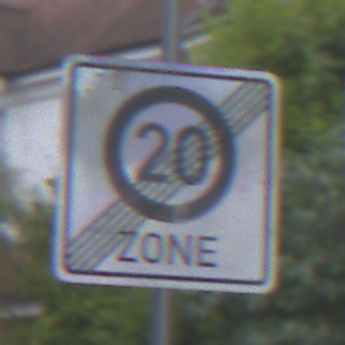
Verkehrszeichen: EndeZone20
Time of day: MorningAfternoon
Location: Outdoor (Urban)
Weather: Overcast
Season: NotSpecified
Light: Natural